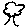
Label: tree